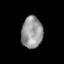
Tissue: lung
Cell type: Myeloid cells
Senescence score: 0.195
Nuclear area (px): 662
Mean DAPI intensity: 149.974